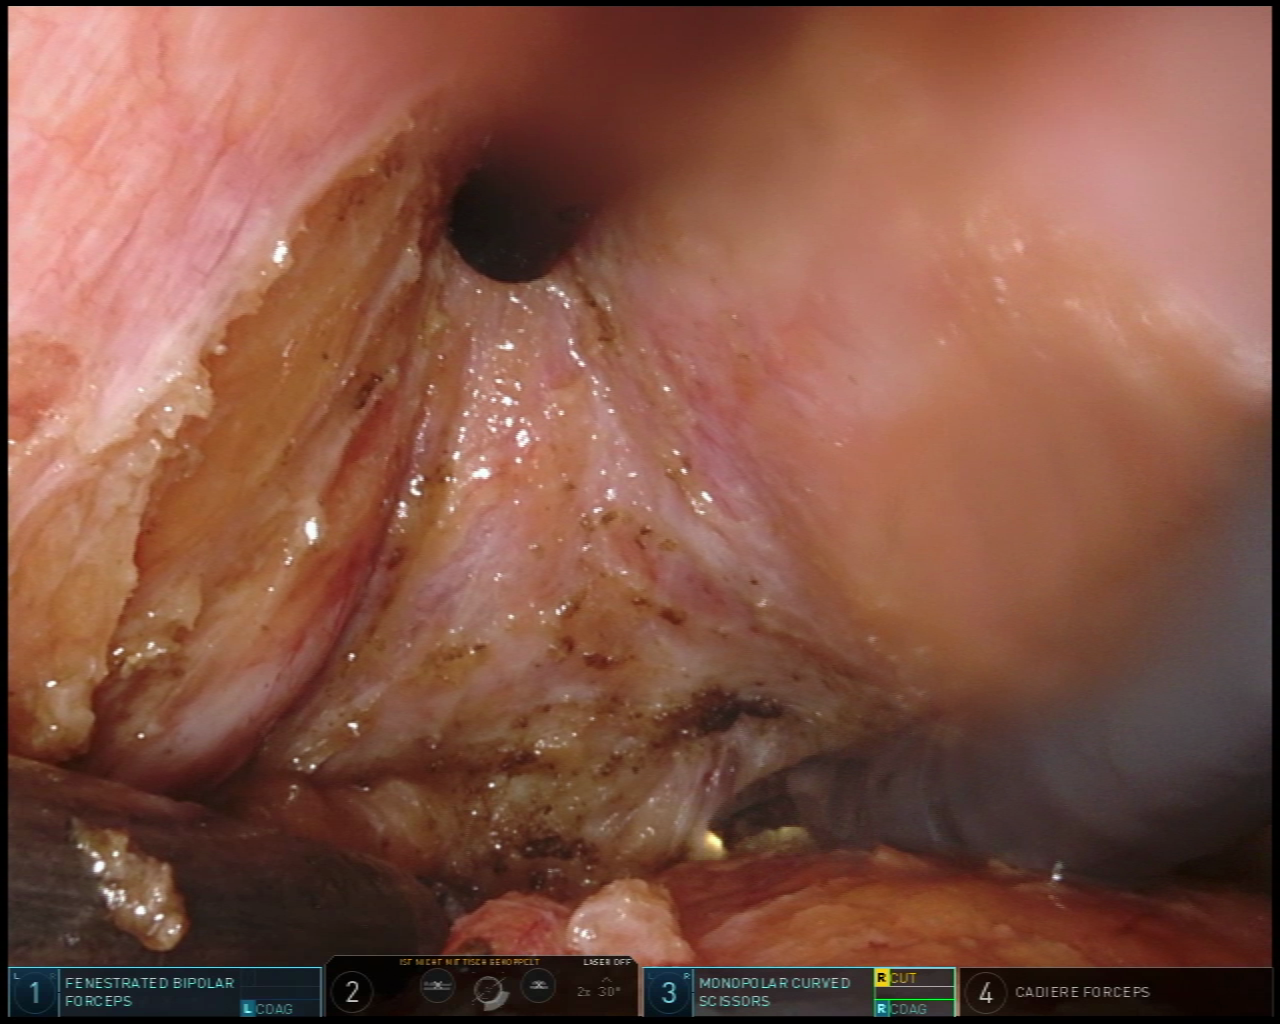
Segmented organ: vesicular_glands
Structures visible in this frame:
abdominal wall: no
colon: no
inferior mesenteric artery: no
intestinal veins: no
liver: no
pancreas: no
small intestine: no
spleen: no
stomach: no
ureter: no
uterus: no
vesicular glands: yes